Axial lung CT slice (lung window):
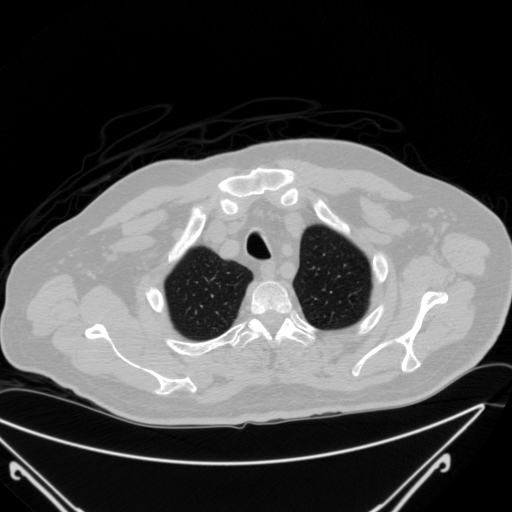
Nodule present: no